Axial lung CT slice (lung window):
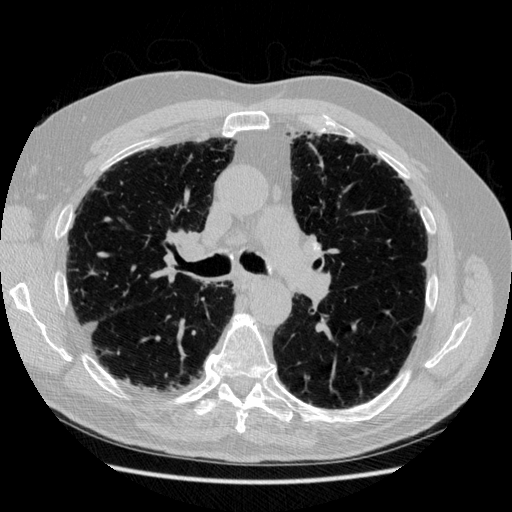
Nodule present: no